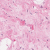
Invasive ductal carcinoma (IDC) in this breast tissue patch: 0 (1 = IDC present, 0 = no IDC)